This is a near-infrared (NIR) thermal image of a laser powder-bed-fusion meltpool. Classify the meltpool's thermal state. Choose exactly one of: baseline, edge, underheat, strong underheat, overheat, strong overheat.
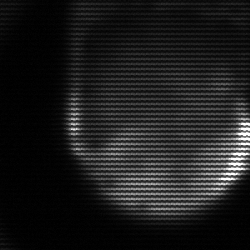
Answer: edge